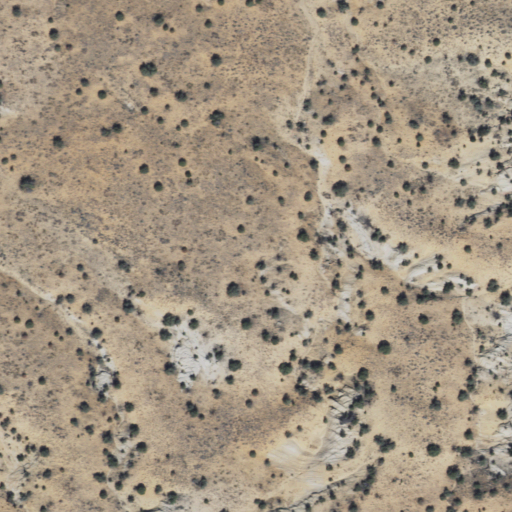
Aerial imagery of depression(s) in Arizona named The Hole containing only shrub